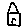
Label: house